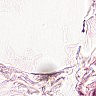
Metastatic tissue present: no